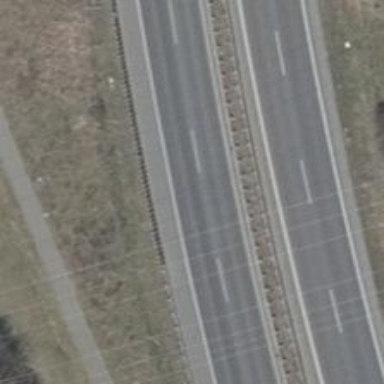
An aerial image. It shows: Trunk motorroad.